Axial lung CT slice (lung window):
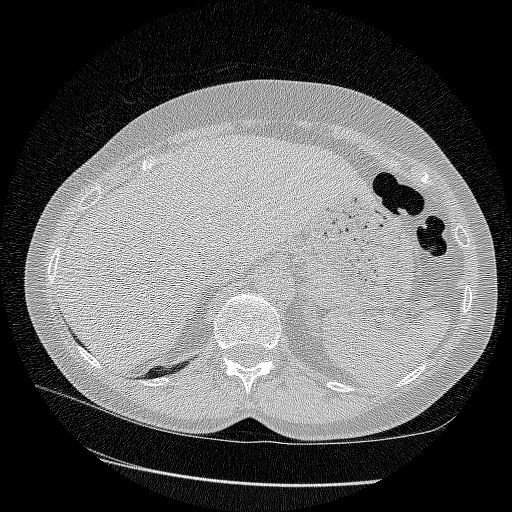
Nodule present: no